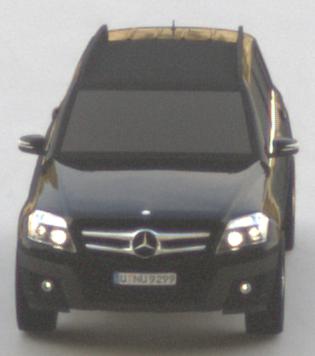
Make: Mercedes-Benz
Model: GLK 280
Detailed model: GLK-Class (204)
Model produced from: 2008/10
Model produced until: 2009/04
Doors: 5
Color: black
Road condition: dry road
Daytime: morning or afternoon
Contrast: medium contrast